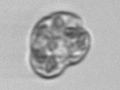
Label: Karenia